Field crop: maize
Growth stage: 2
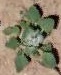
Species: chenopodium